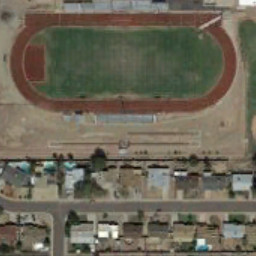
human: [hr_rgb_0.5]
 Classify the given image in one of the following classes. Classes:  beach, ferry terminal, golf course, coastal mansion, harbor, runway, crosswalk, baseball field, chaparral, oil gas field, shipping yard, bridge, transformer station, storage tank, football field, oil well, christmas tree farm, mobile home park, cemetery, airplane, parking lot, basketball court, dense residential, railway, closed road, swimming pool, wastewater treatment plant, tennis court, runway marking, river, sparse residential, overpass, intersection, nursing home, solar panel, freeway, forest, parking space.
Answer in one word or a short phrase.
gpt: football field